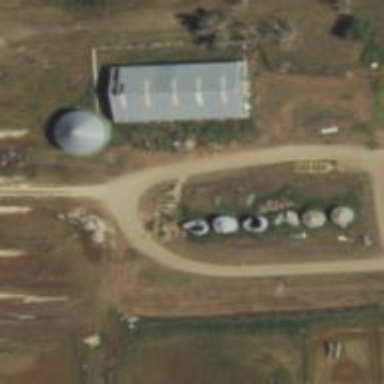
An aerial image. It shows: Silo.